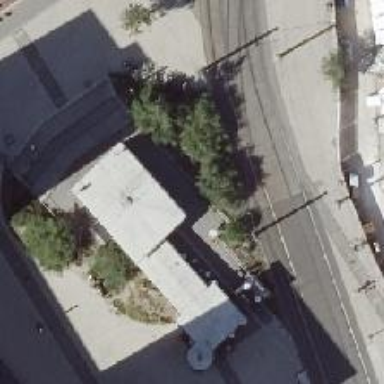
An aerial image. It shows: Subway entrance.